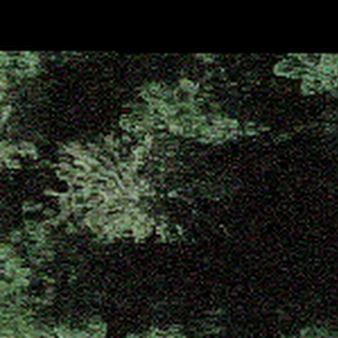
Label: other